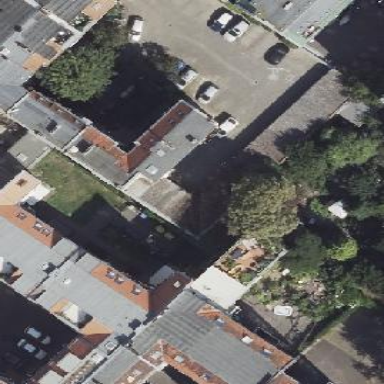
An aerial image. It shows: Group of garages.